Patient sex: F
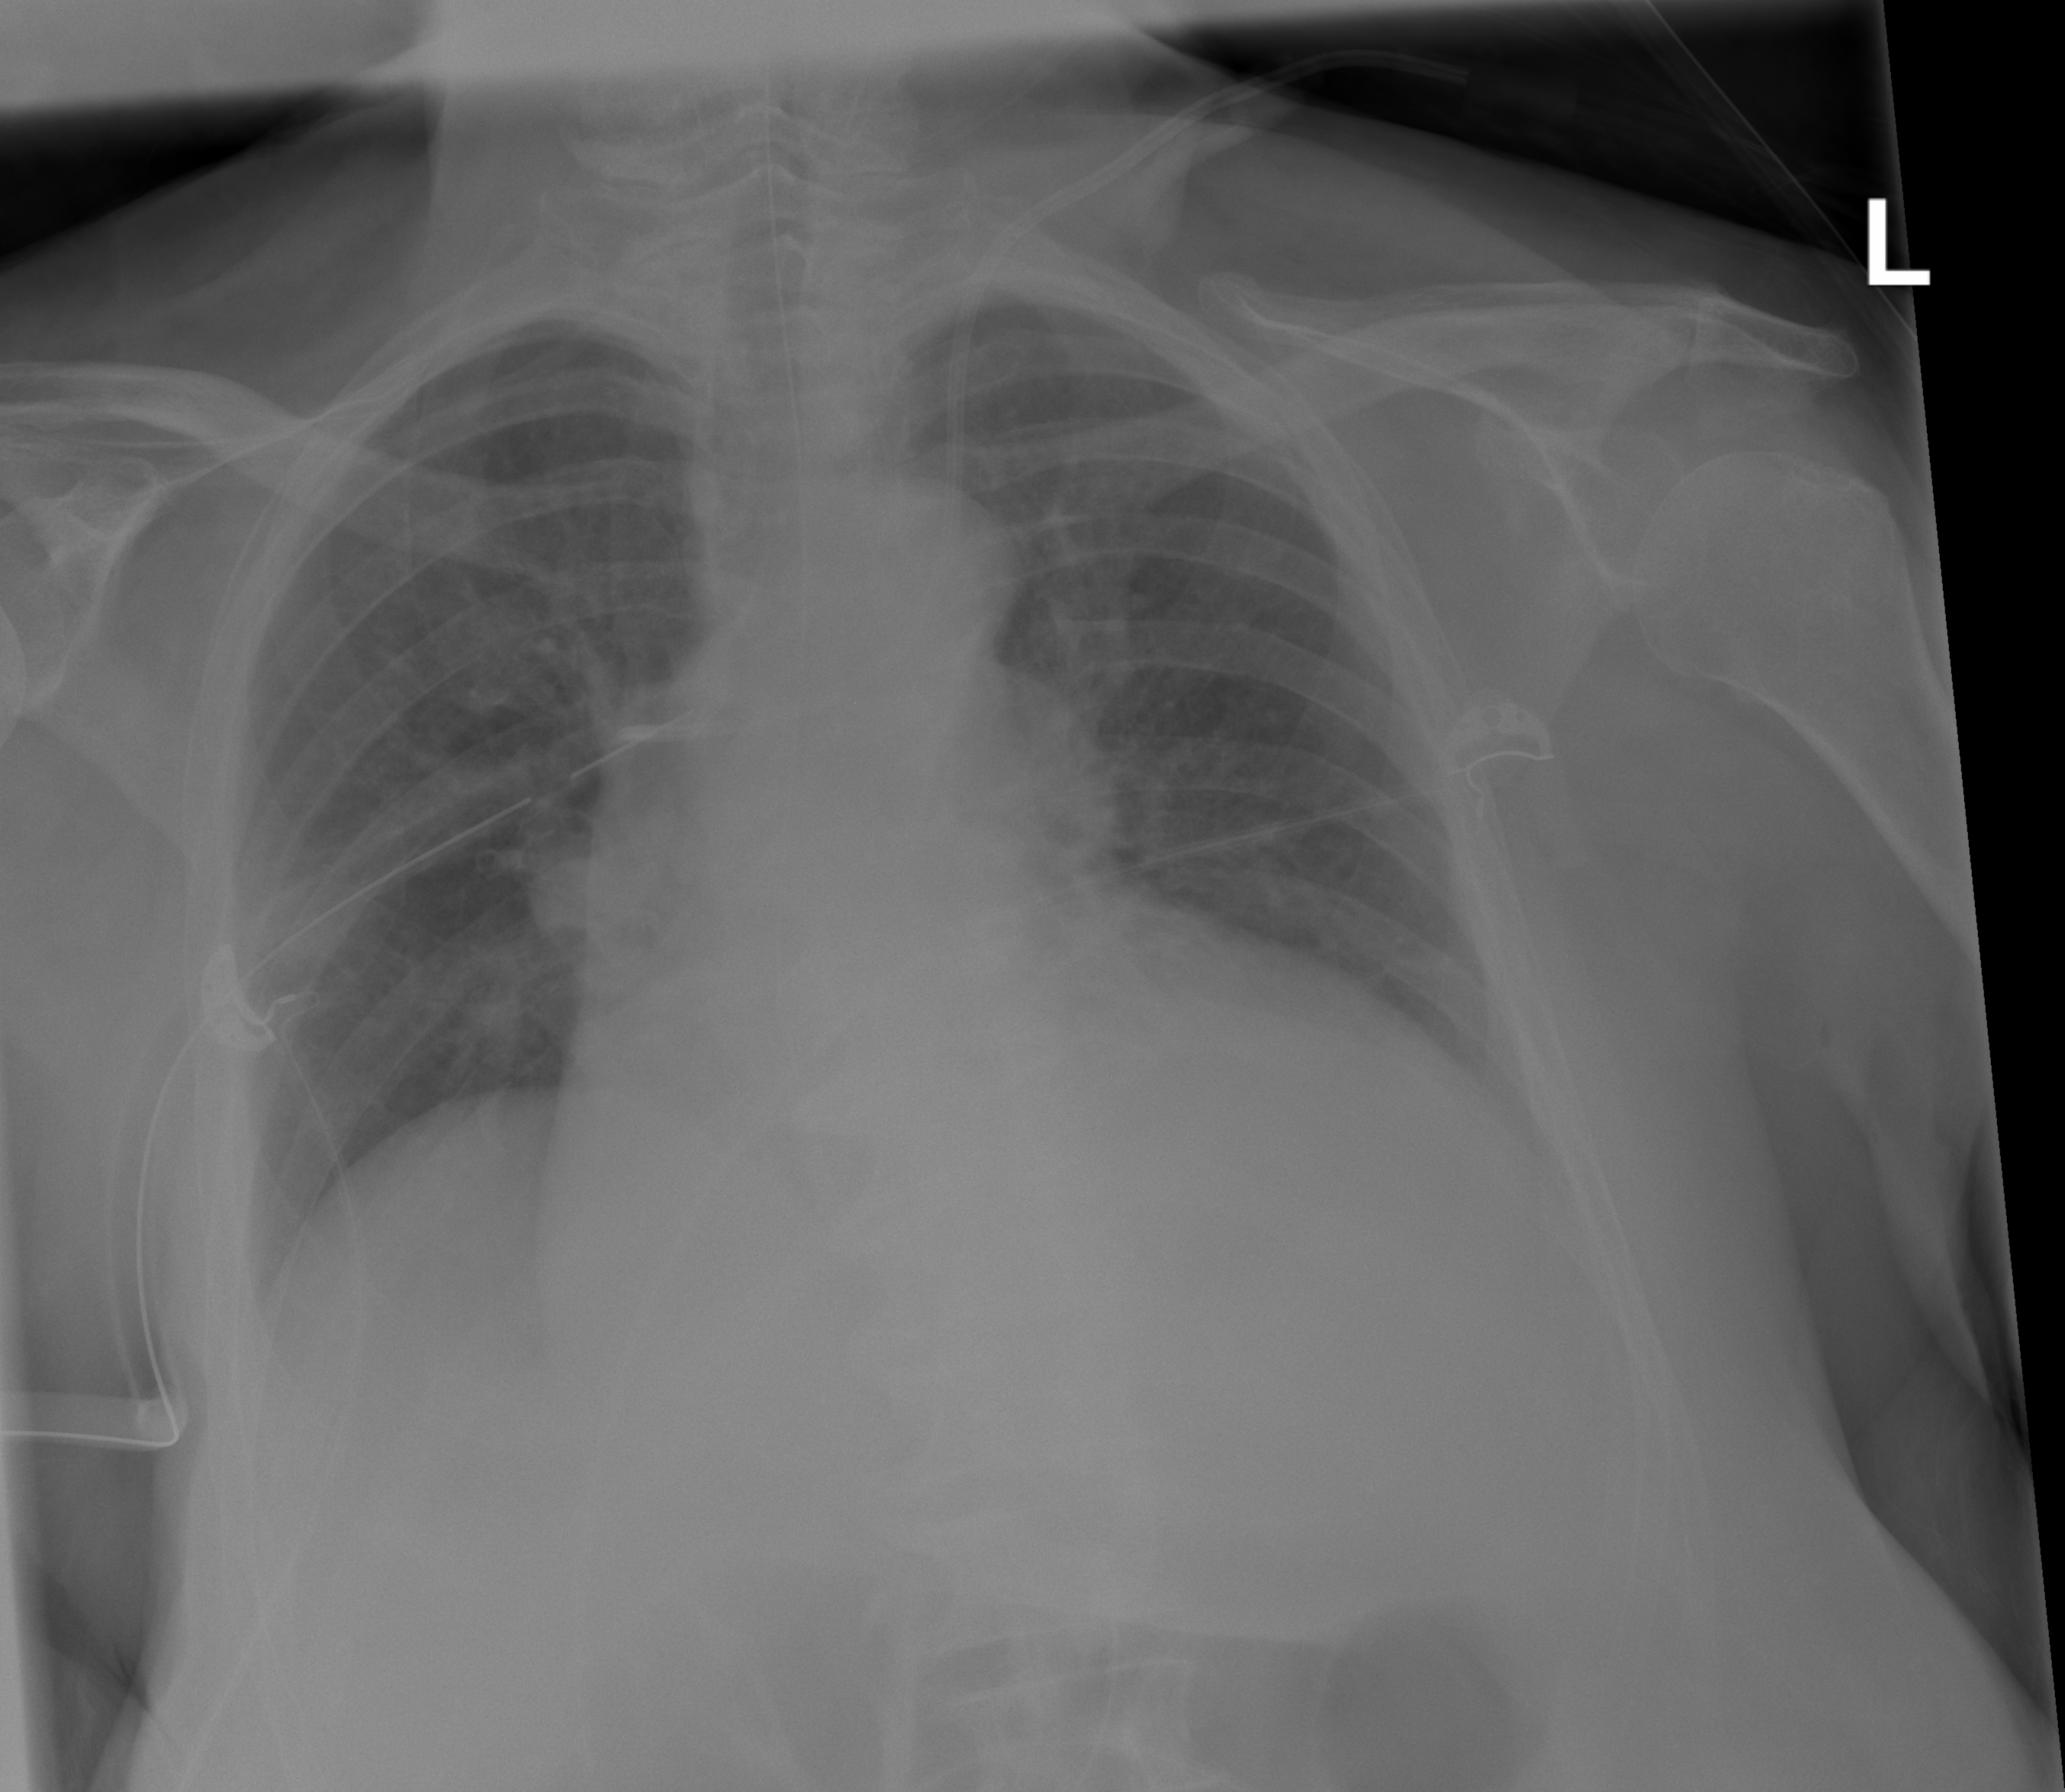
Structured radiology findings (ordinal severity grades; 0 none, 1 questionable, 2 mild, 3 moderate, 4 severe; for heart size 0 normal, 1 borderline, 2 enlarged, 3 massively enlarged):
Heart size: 2
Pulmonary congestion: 0
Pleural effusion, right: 0
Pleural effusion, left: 2
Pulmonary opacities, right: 0
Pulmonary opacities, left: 0
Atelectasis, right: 0
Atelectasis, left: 0